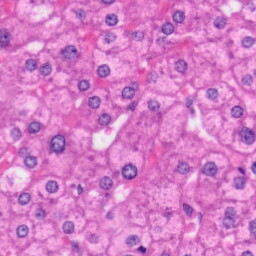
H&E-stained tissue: Liver